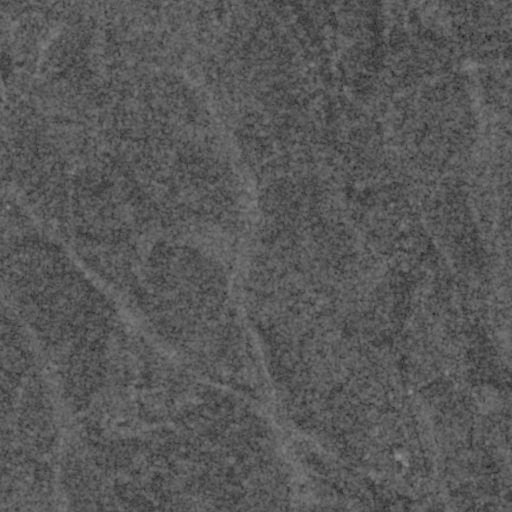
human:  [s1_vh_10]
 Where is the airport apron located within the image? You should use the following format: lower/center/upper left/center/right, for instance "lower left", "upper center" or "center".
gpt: The airport apron is located in the upper right of the image.
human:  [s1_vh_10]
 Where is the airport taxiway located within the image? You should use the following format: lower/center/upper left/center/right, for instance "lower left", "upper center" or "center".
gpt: The airport taxiway is located in the upper right of the image.
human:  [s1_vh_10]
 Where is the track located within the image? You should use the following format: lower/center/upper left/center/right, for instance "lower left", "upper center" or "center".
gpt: There is no track in the image.

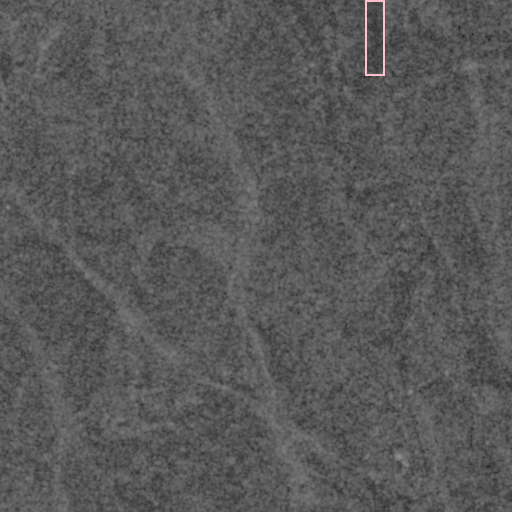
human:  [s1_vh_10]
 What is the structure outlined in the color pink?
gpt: The structure outlined in pink is an airport apron.
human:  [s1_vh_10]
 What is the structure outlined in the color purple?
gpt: There is no purple outline.